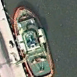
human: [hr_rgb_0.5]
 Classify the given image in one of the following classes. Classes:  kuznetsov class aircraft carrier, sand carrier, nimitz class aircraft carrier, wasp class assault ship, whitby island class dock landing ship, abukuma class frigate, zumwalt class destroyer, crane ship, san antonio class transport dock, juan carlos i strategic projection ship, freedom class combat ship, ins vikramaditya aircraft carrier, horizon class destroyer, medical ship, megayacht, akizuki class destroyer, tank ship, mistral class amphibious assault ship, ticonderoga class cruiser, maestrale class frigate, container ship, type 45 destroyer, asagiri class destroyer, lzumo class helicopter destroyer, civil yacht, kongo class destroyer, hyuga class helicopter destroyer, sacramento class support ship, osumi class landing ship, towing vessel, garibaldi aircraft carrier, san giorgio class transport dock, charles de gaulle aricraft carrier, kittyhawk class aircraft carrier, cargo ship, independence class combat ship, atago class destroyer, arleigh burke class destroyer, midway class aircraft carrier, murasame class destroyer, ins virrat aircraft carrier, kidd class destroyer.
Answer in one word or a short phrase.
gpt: Towing vessel